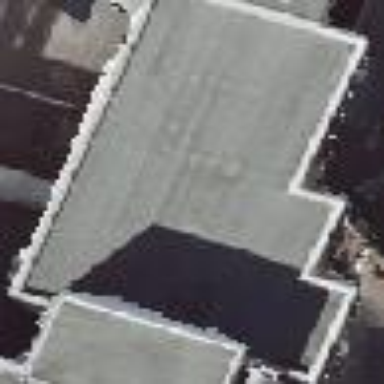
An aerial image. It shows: Office building.